Interaction volume radius: 5 \u00c5
Interaction volume height: 25 \u00c5
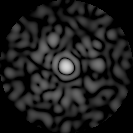
Disorder parameter: 0.8309